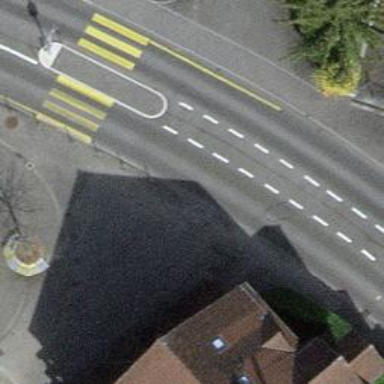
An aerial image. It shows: Asphalt sidewalk.